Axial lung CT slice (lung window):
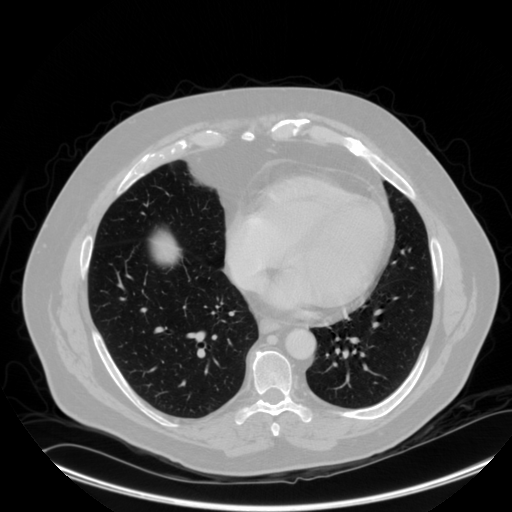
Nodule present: no